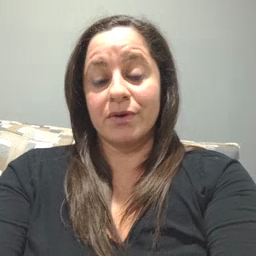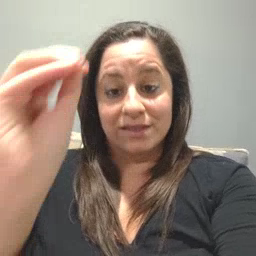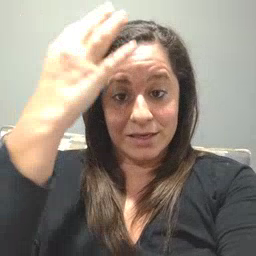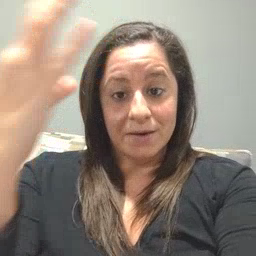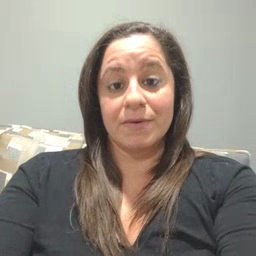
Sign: sun